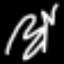
Label: squiggle